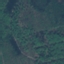
Land use / land cover: Forest